Field crop: tomato
Growth stage: 1
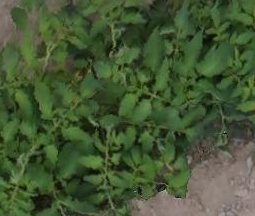
Species: tomato